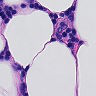
Metastatic tissue present: no